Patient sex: M
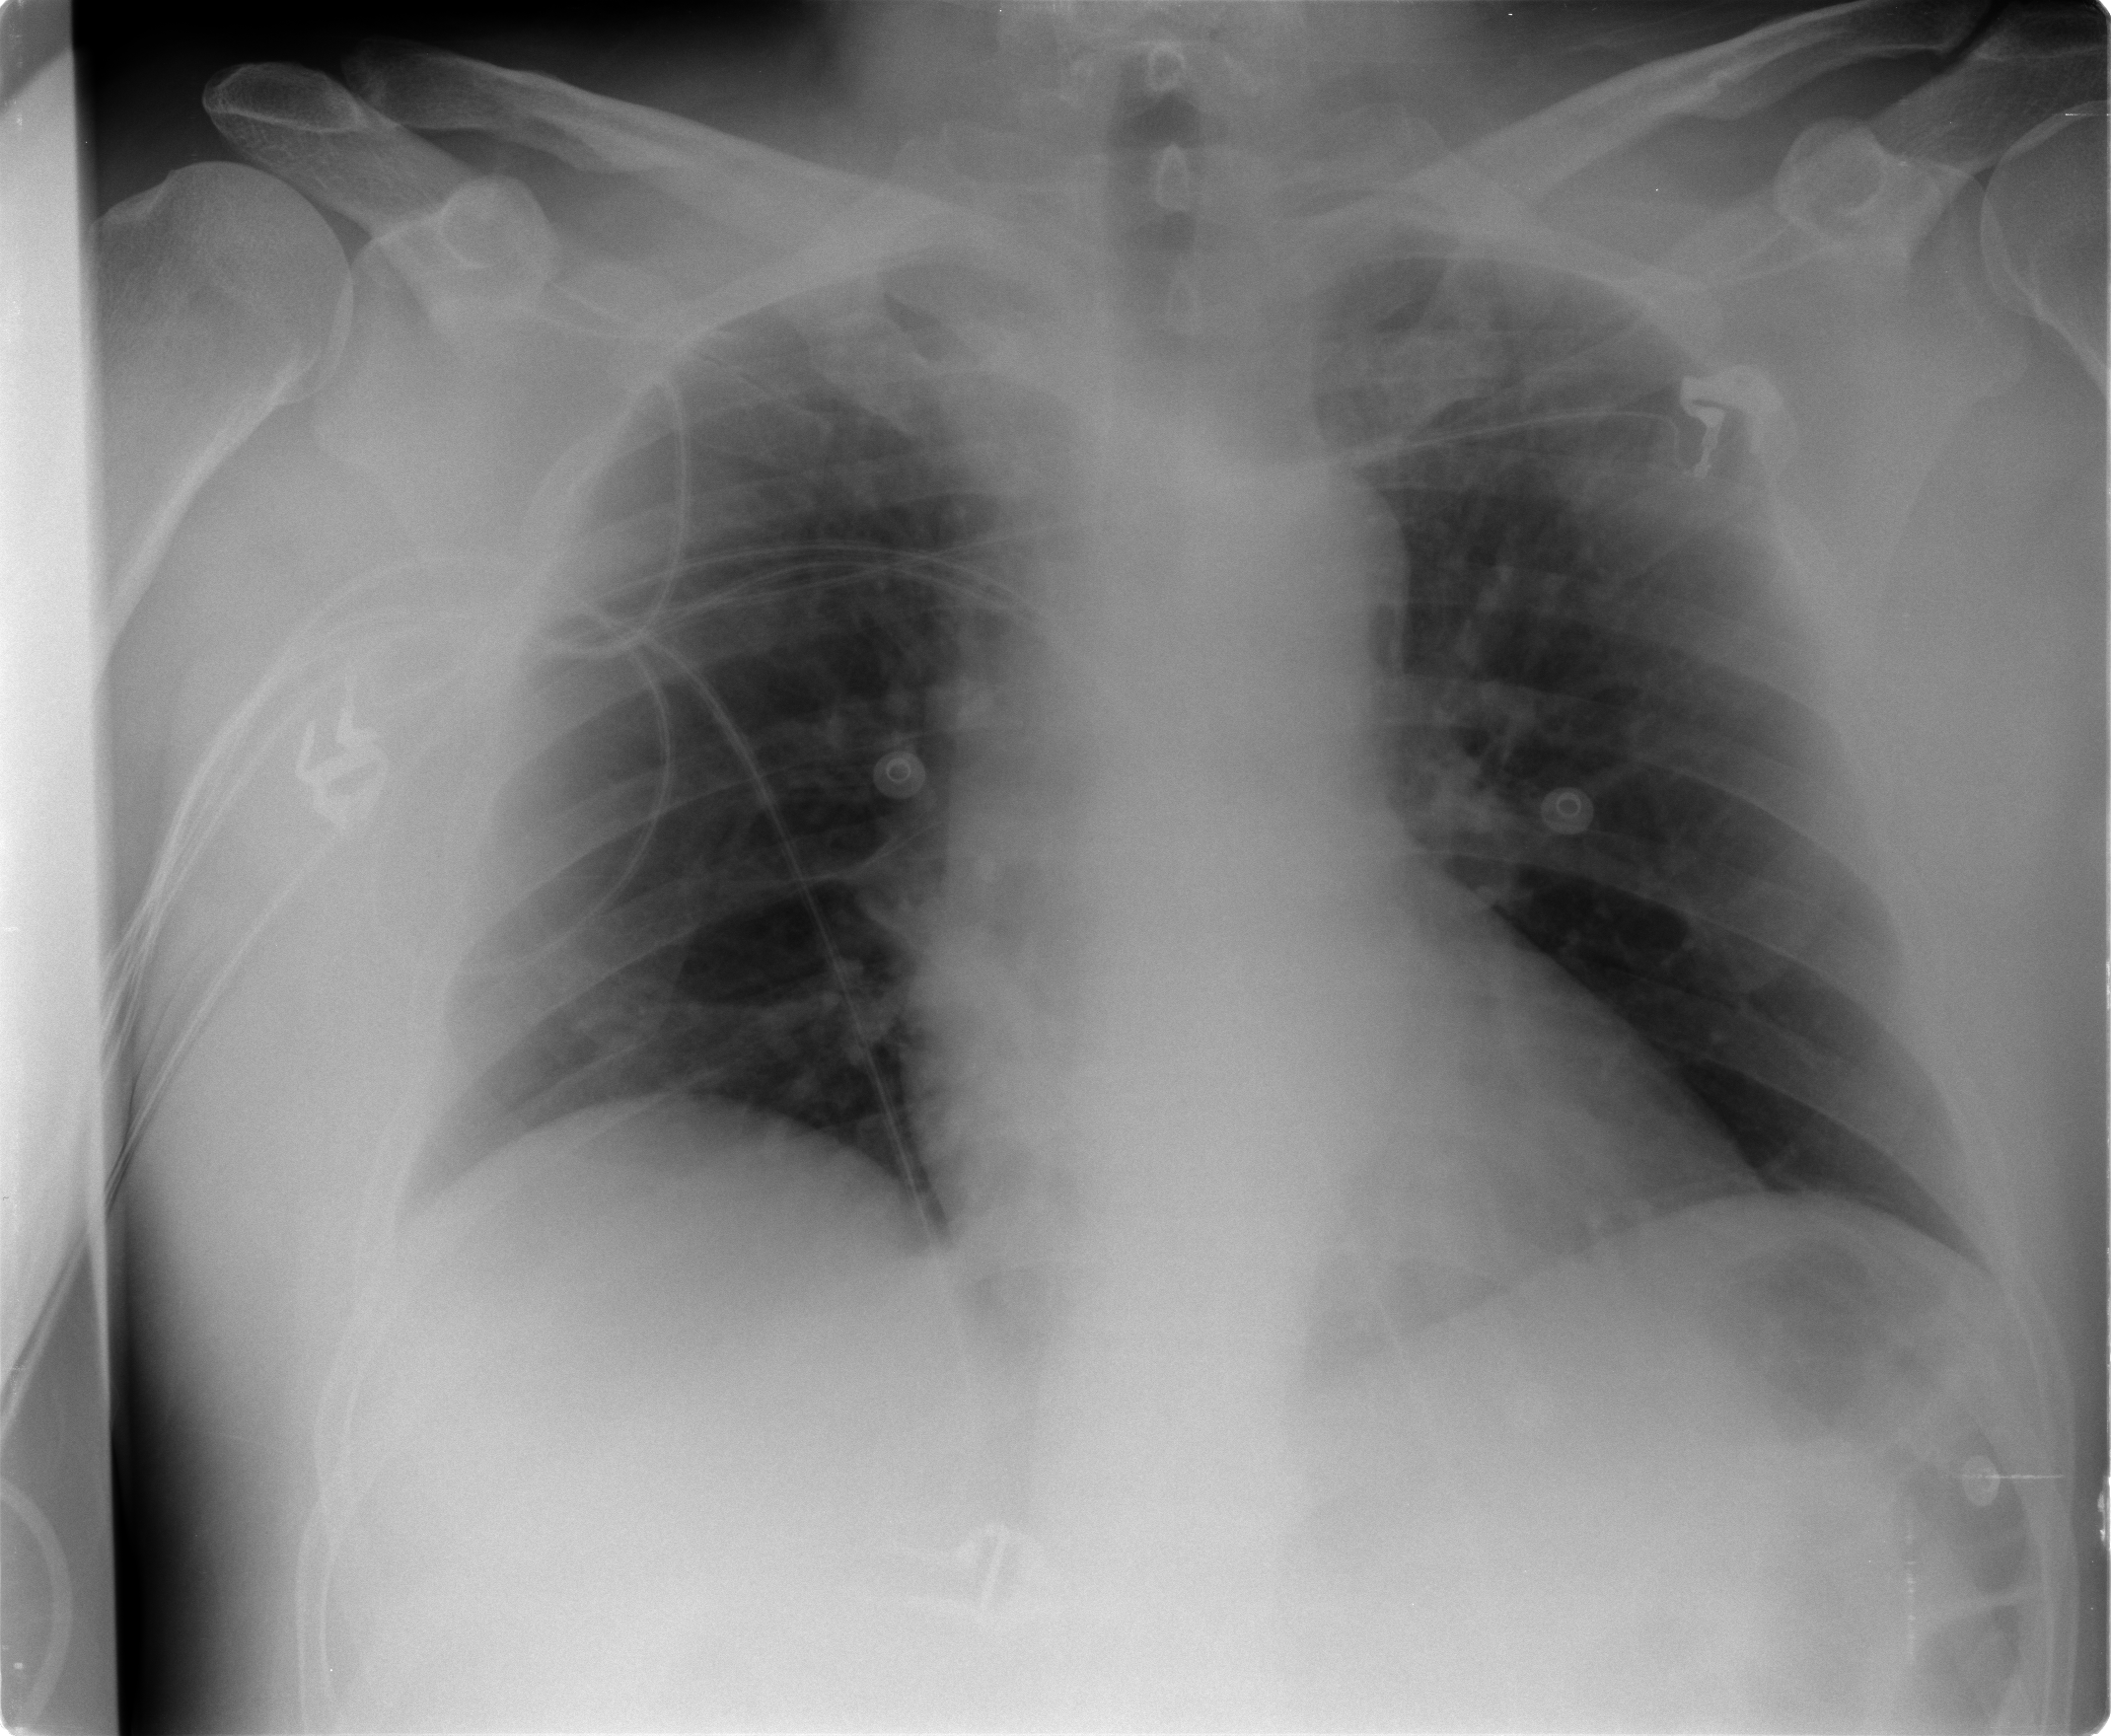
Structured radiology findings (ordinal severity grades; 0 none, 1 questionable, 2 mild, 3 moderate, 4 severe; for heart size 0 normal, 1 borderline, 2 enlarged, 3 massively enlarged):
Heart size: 0
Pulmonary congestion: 1
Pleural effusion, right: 0
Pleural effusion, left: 0
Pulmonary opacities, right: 0
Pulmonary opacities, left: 0
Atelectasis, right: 0
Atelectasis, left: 0